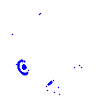
Particle: electron